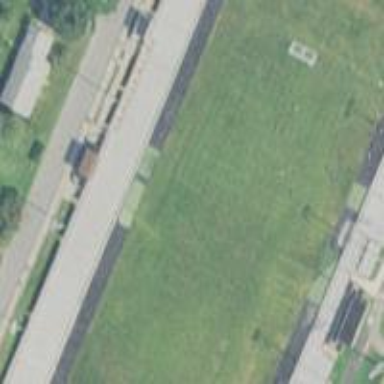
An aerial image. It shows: Bleachers on leisure land.